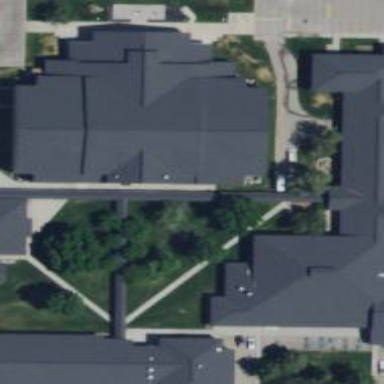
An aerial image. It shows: View of roof of building.